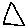
Label: triangle